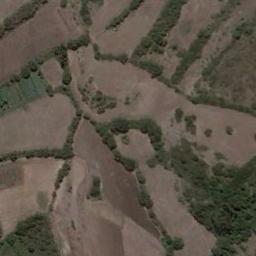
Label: terrace